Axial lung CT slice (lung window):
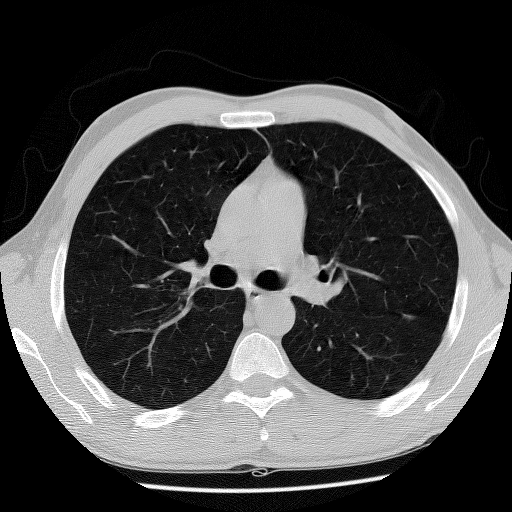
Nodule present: no